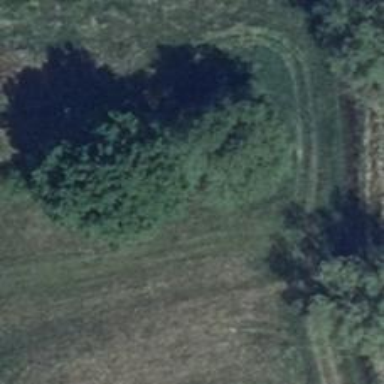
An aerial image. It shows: Hunting stand.